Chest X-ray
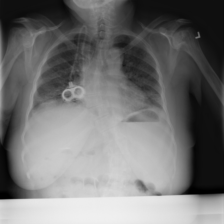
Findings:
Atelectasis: negative
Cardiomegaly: negative
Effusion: negative
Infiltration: negative
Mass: negative
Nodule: negative
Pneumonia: negative
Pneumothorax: negative
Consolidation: negative
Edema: negative
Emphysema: negative
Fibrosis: negative
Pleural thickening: negative
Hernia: negative